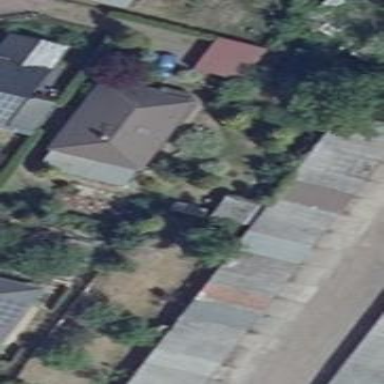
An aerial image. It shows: Group of garages.